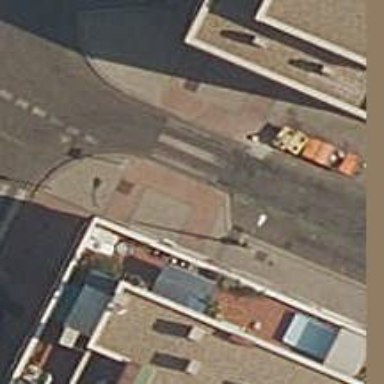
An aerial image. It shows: Uncontrolled zebra crossing on the road.